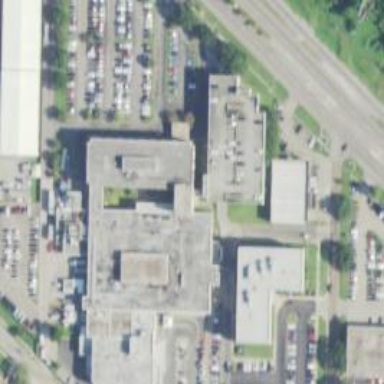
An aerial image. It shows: Hospital providing healthcare services.